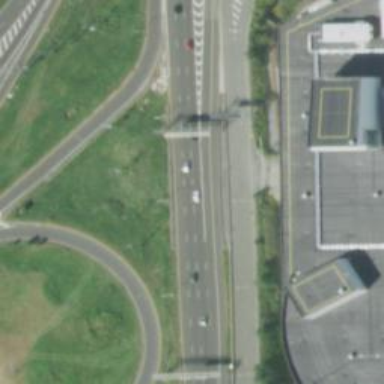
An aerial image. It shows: Motorway junction.